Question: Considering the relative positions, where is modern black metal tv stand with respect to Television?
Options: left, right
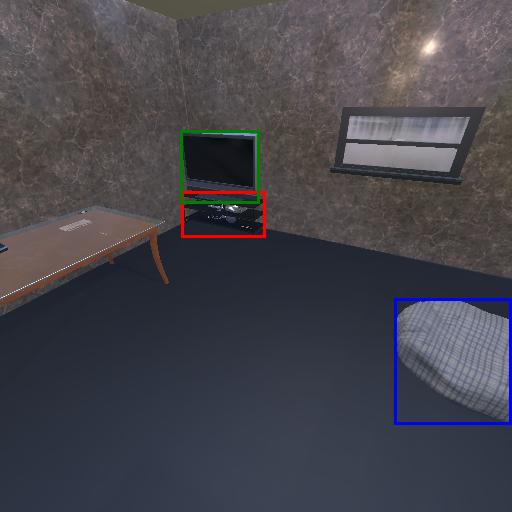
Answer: left